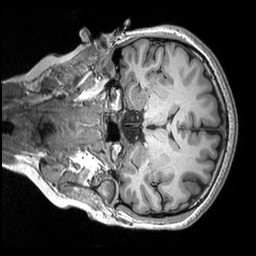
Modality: T1w
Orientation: coronal
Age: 24
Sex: female
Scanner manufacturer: siemens
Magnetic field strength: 3 T
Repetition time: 2.53 s
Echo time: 0.00298 s